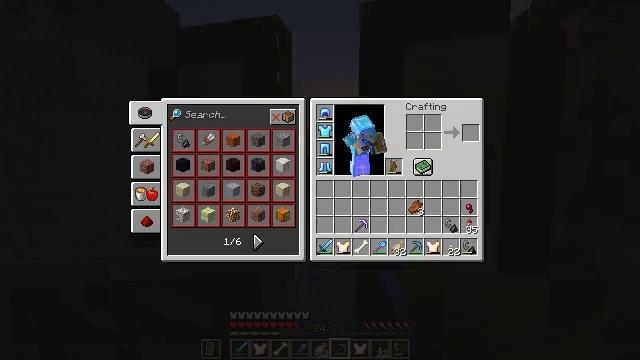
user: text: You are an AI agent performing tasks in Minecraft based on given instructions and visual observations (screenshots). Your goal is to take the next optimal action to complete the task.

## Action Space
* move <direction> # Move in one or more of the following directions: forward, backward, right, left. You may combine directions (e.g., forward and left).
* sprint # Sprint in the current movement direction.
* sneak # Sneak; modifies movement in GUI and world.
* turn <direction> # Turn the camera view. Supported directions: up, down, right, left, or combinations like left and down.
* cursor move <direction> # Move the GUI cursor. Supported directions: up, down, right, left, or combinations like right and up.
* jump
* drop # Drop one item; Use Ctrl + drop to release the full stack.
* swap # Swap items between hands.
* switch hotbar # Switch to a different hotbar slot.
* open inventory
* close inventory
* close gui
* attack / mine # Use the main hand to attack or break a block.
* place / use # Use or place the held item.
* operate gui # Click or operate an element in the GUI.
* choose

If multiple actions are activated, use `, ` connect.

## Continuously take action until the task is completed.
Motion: motion action
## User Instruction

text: Drop golden boots.
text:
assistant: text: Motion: sprint